Question: I've tried to change row names from date to characters;
'''
library(quantmod)
mdate <- "2019-05-01"
edate <- "2019-05-08"
tickers <- c("MMM","C", "AAPL", "IBM", "AMZN")
rnames <- c("Open_1", "Open_2", "Open_3", "Open_4", "Open_D")
portfolioPrices <- NULL
for(ticker in tickers)
portfolioPrices <- cbind(portfolioPrices, getSymbols(ticker, from = mdate, to = edate, auto.assign = F)[,1])
colnames(portfolioPrices) = tickers
rownames(portfolioPrices) = rnames
'''
These codes give me:

As you see, row names are not changed. I want to change them from date to 'rnames <- c("Open_1", "Open_2", "Open_3", "Open_4", "Open_D")'
What can I do to achieve this?
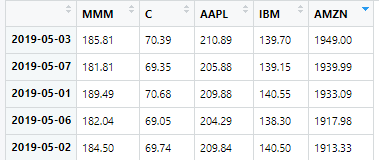
Answer: You can use the "tk_tbl" function from "timetk" package to convert the xts object to a data frame.
'''
library(quantmod)
library(timetk)
mdate <- "2019-05-01"
edate <- "2019-05-08"
tickers <- c("MMM","C", "AAPL", "IBM", "AMZN")
rnames <- c("Open_1", "Open_2", "Open_3", "Open_4", "Open_D")
portfolioPrices <- NULL
for(ticker in tickers)
portfolioPrices <- cbind(portfolioPrices, getSymbols(ticker, from = mdate, to = edate, auto.assign = F)[,1])
#tk_tbl convert "xts" object to data frame, but the original dates will be transformed into a new column named "index"
timetk::tk_tbl(portfolioPrices)
# A tibble: 5 x 6
index MMM.Open C.Open AAPL.Open IBM.Open AMZN.Open
<date> <dbl> <dbl> <dbl> <dbl> <dbl>
1 2019-05-01 189. 70.7 210. 141. 1933.
2 2019-05-02 184. 69.7 210. 140. 1913.
3 2019-05-03 186. 70.4 211. 140. 1949
4 2019-05-06 182. 69.1 204. 138. 1918.
5 2019-05-07 182. 69.3 206. 139. 1940.
#remove the "index" column and reassign colnames and rownames
portfolioPrices <- timetk::tk_tbl(portfolioPrices)[, -1]
colnames(portfolioPrices) = tickers
rownames(portfolioPrices) = rnames
'''
<URL>